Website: lowes
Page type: billing-address
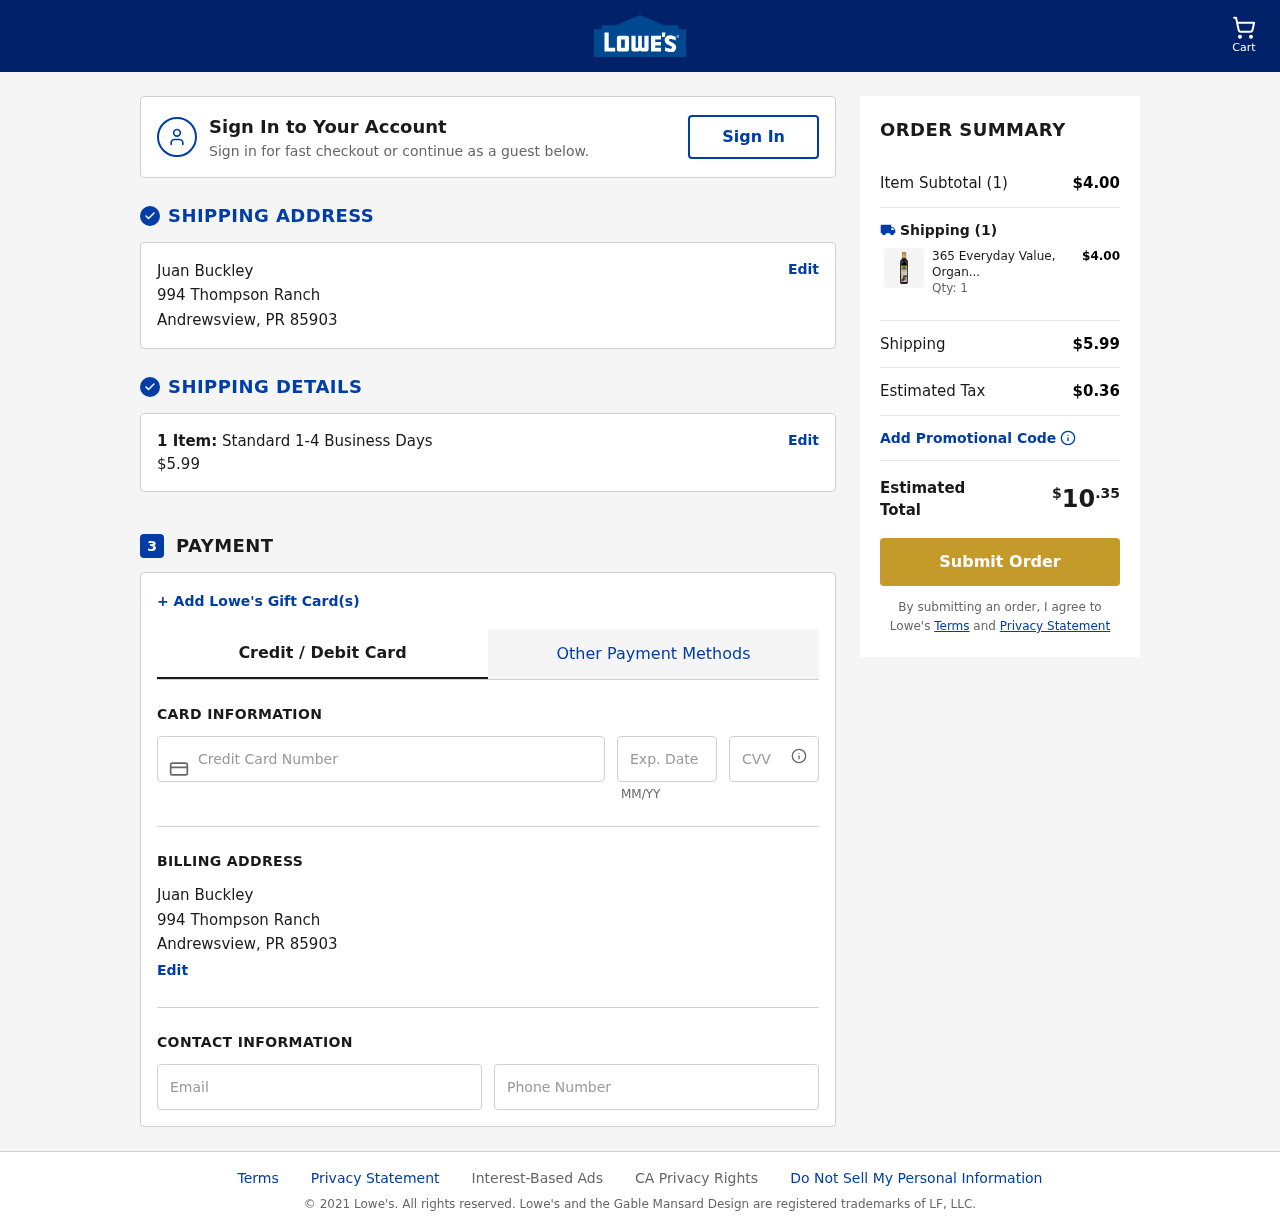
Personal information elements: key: PII_CARD_CVV
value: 254
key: PII_CARD_EXPIRY
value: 02/29
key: PII_CARD_NUMBER
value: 2258 8691 7164 1916
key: PII_CITY
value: Andrewsview
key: PII_EMAIL
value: juanbuckley@yahoo.com
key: PII_FULLNAME
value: Juan Buckley
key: PII_PHONE
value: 9223279836
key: PII_POSTCODE
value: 85903
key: PII_STATE_ABBR
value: PR
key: PII_STREET
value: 994 Thompson Ranch
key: PII_FULLNAME2
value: Juan Buckley
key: PII_STREET2
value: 994 Thompson Ranch
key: PII_CITY2
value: Andrewsview
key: PII_STATE_ABBR2
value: PR
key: PII_POSTCODE2
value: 85903
Product elements: key: PRODUCT1_NAME
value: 365 Everyday Value, Organic Balsamic Vinegar of Modena, 16.9 fl oz
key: PRODUCT1_PRICE
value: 4
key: PRODUCT1_QUANTITY
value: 1
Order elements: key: ORDER_NUM_ITEMS
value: Cart
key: ORDER_NUM_ITEMS
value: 1 Item:
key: ORDER_NUM_ITEMS
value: Item Subtotal (1)
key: ORDER_SHIPPING_COST
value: $5.99
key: ORDER_SUBTOTAL
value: $4.00
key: ORDER_TAX
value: $0.36
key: ORDER_TOTAL
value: $10.35